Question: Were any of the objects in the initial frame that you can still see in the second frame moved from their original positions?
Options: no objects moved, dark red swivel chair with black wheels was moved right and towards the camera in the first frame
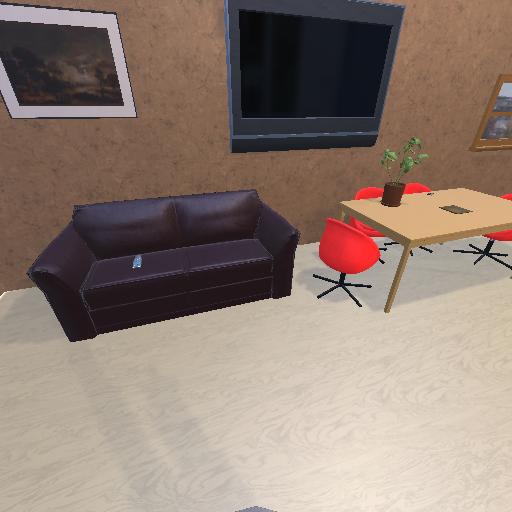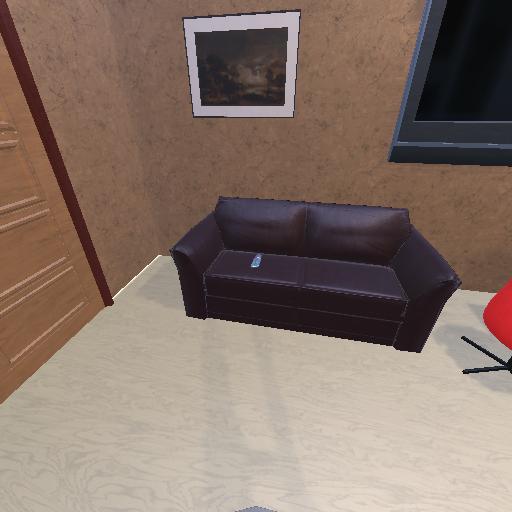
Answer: no objects moved